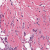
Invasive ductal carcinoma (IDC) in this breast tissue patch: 0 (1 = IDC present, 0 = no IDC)